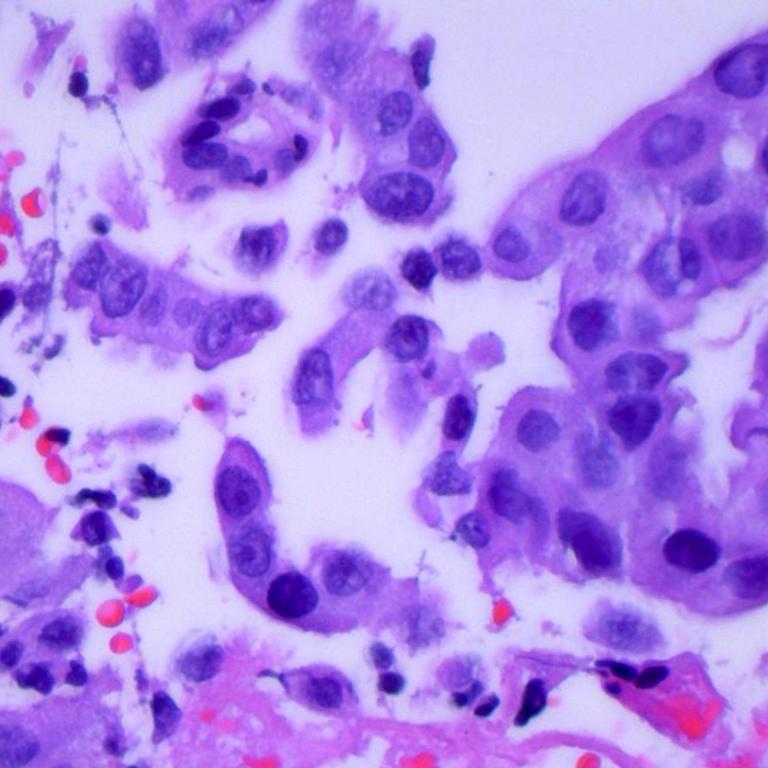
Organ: lung
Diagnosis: adenocarcinomas